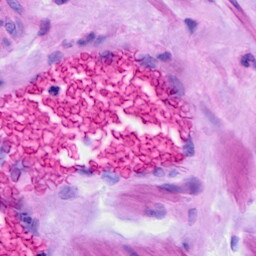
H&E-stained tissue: Ovarian